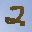
Label: 2